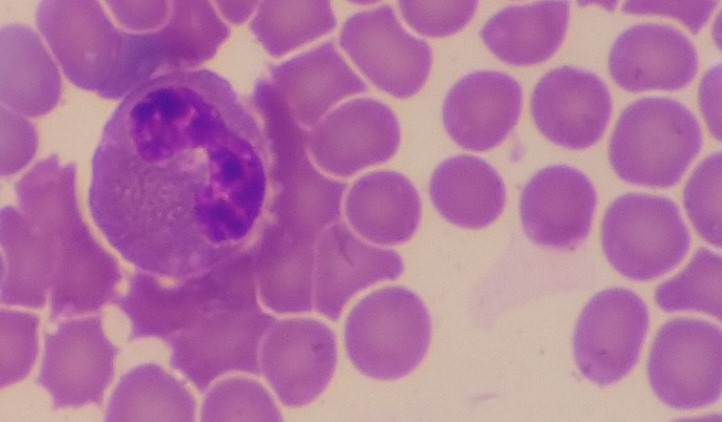
White blood cell type: Eosinophil